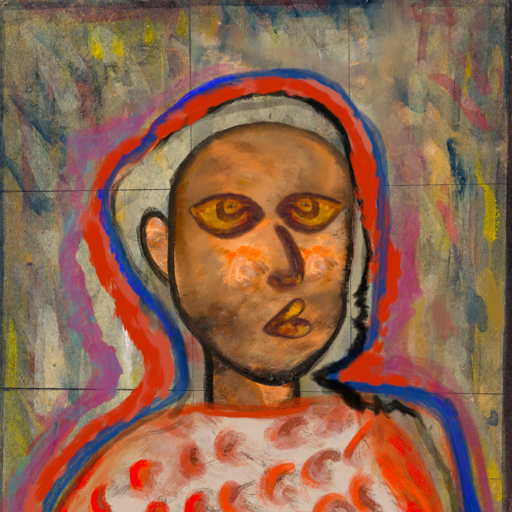
Background: GypsyMother, Head And Neck Side: Gypsy_Queen, Face Side: Comrade, Bust: Rupkatha, Hair Side: Experience, Head Accessory: Blank, Second Necklace: Blank, Necklace: Blank, Baby: Blank